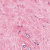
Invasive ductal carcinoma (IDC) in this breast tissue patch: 0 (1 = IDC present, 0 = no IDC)